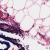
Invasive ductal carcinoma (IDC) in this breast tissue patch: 0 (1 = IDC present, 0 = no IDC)